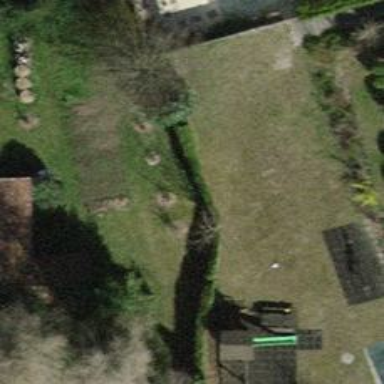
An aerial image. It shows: Hedge barrier.